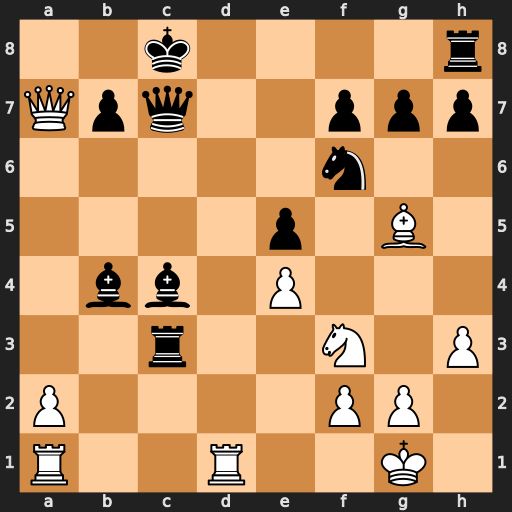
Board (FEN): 2k4r/Qpq2ppp/5n2/4p1B1/1bb1P3/2r2N1P/P4PP1/R2R2K1
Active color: w
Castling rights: -
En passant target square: -
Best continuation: Qa8+ Qb8 Qa4 Bd6 Bd2 Nxe4 Bxc3 Nxc3 Qxc4+